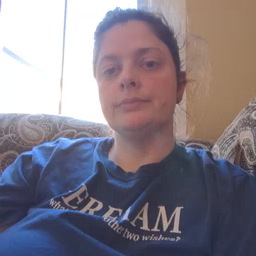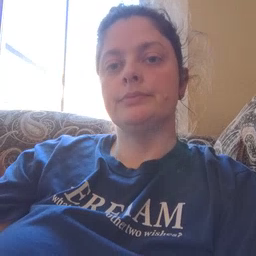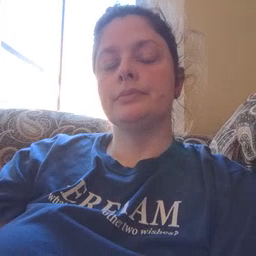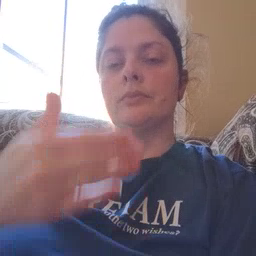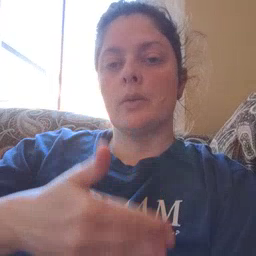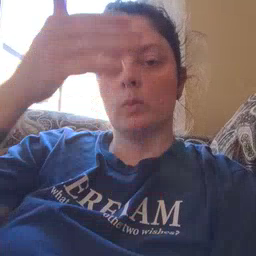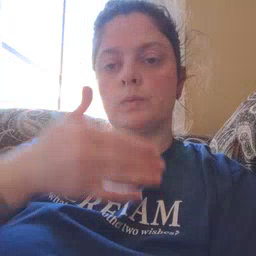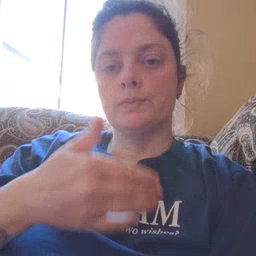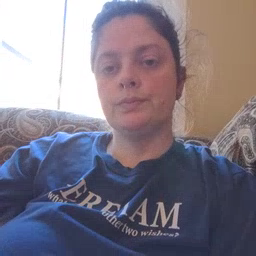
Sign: glasswindow